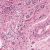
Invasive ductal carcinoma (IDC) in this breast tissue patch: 1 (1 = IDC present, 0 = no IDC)